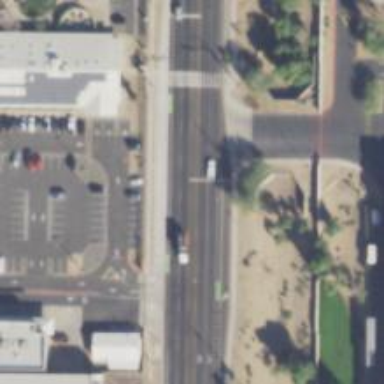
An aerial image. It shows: Solid stop line on the road marking.